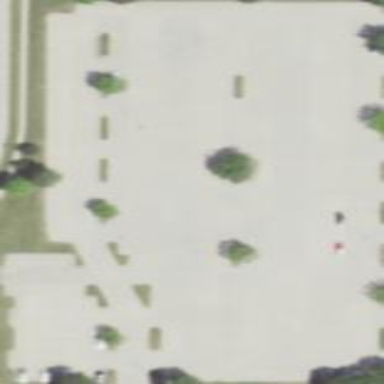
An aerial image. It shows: Parking area.